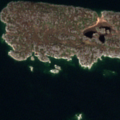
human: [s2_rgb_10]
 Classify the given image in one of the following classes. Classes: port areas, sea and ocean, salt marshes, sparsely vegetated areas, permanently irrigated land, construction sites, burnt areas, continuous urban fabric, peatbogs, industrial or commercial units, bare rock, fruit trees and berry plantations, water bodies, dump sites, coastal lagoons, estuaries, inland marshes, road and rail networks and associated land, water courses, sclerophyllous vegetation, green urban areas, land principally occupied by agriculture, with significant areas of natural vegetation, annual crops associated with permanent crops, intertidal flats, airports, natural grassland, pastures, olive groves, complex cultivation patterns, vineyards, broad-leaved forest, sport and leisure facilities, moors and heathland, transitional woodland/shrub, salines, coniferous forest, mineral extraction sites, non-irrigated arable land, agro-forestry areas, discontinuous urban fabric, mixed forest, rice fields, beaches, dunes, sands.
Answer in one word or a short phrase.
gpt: bare rock, sea and ocean